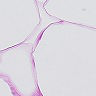
Metastatic tissue present: no